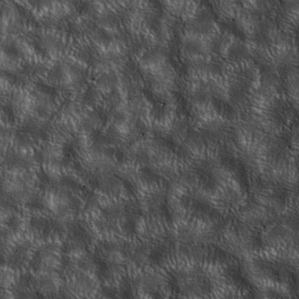
Label: non_frost